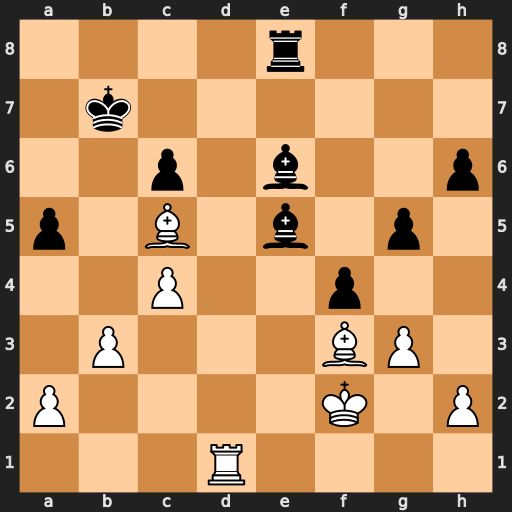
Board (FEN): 4r3/1k6/2p1b2p/p1B1b1p1/2P2p2/1P3BP1/P4K1P/3R4
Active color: w
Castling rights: -
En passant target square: -
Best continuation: Bh5 Rc8 Re1